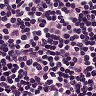
Metastatic tissue present: no